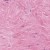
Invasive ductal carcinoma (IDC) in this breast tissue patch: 0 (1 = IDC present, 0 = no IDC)